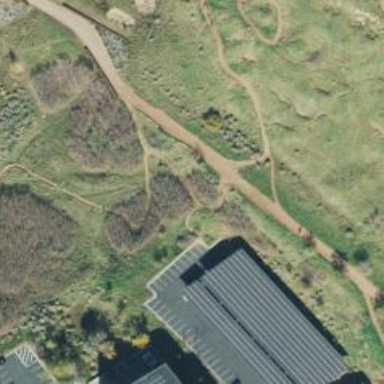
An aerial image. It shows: Path.